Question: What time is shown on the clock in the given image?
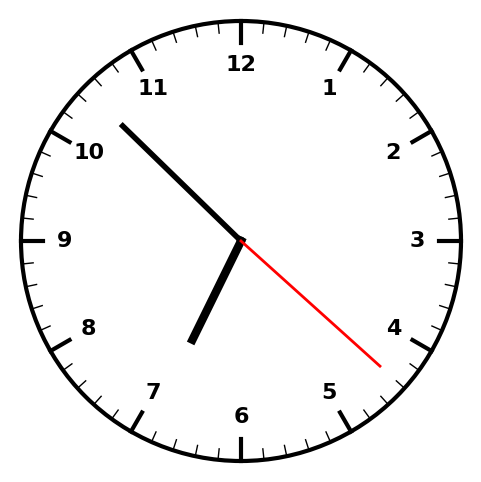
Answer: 06:52:22